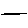
Label: line